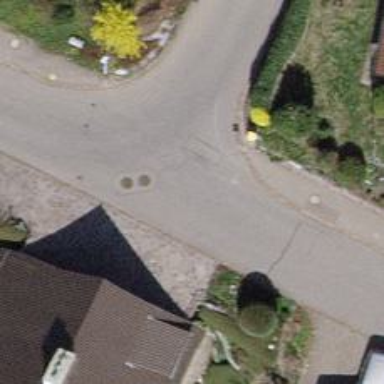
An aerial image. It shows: Post box is visible.